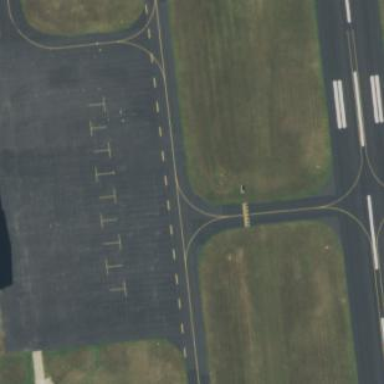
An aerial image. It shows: Apron at the airport.